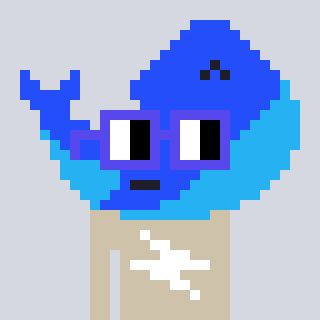
a pixel art character with square blue glasses, a whale-shaped head and a bege-colored body on a cool background